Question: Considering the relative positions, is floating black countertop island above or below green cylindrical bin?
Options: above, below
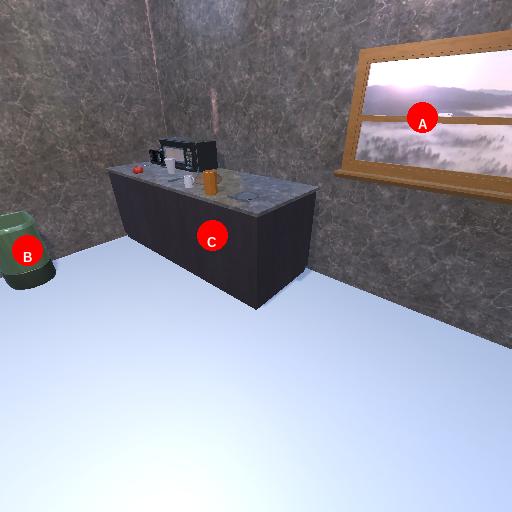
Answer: above